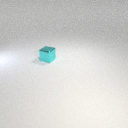
small cyan metal cube